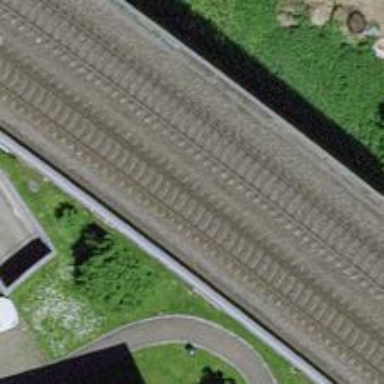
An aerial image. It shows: Viaduct bridge with single electrified rail track featuring contact line.